Interaction volume radius: 10 \u00c5
Interaction volume height: 10 \u00c5
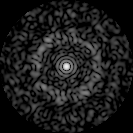
Disorder parameter: 0.8254